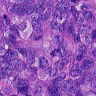
Metastatic tissue present: yes